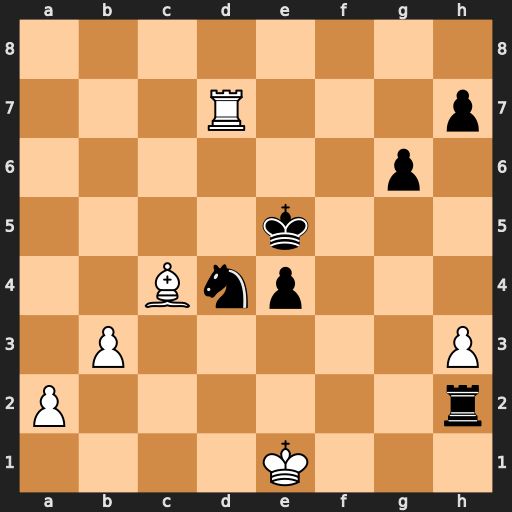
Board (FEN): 8/3R3p/6p1/4k3/2Bnp3/1P5P/P6r/4K3
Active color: w
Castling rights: -
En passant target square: -
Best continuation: Rd5+ Kf4 Rxd4